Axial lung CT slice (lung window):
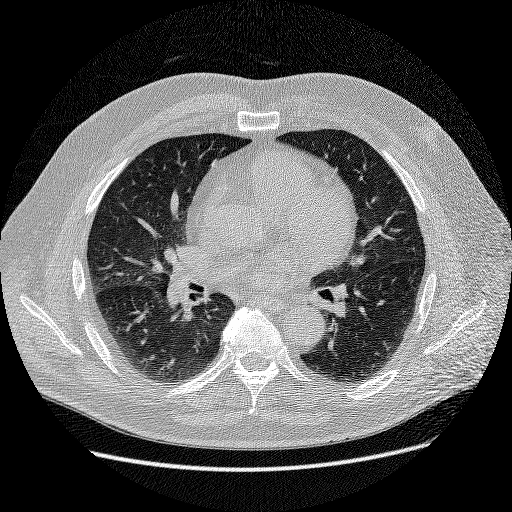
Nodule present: no